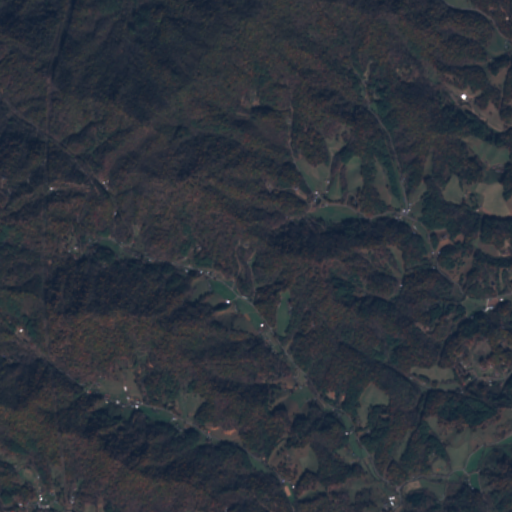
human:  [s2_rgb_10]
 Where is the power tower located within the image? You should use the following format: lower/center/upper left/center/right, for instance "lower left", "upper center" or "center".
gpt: The power tower is located in the left of the image.
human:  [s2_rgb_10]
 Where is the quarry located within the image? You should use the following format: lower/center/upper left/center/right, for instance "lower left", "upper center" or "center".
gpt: There is no quarry in the image.